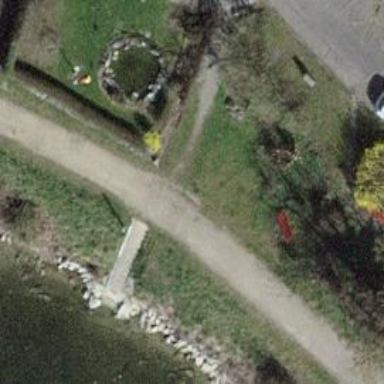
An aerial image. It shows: Bench.